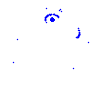
Particle: pion